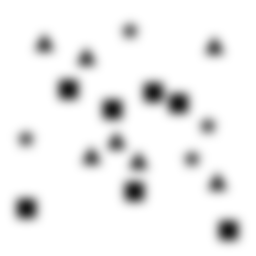
Squares: 7
Triangles: 7
Stars: 4
Total shapes: 18